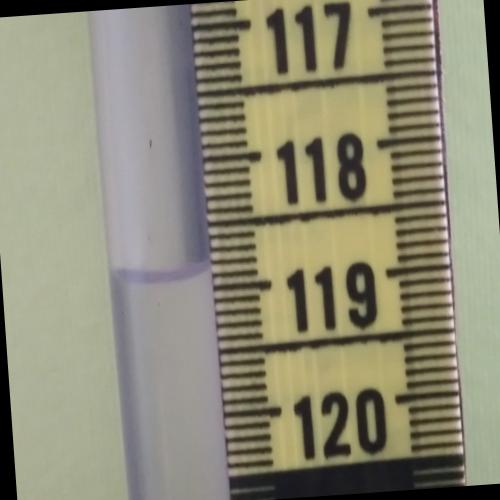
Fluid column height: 118.9 cm